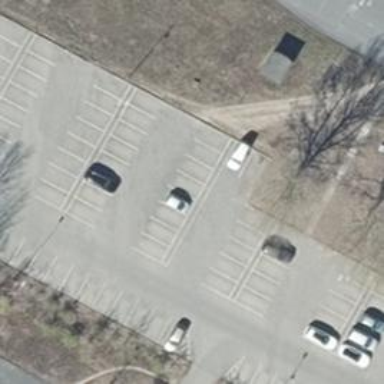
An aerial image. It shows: Parking aisle designated as service road.